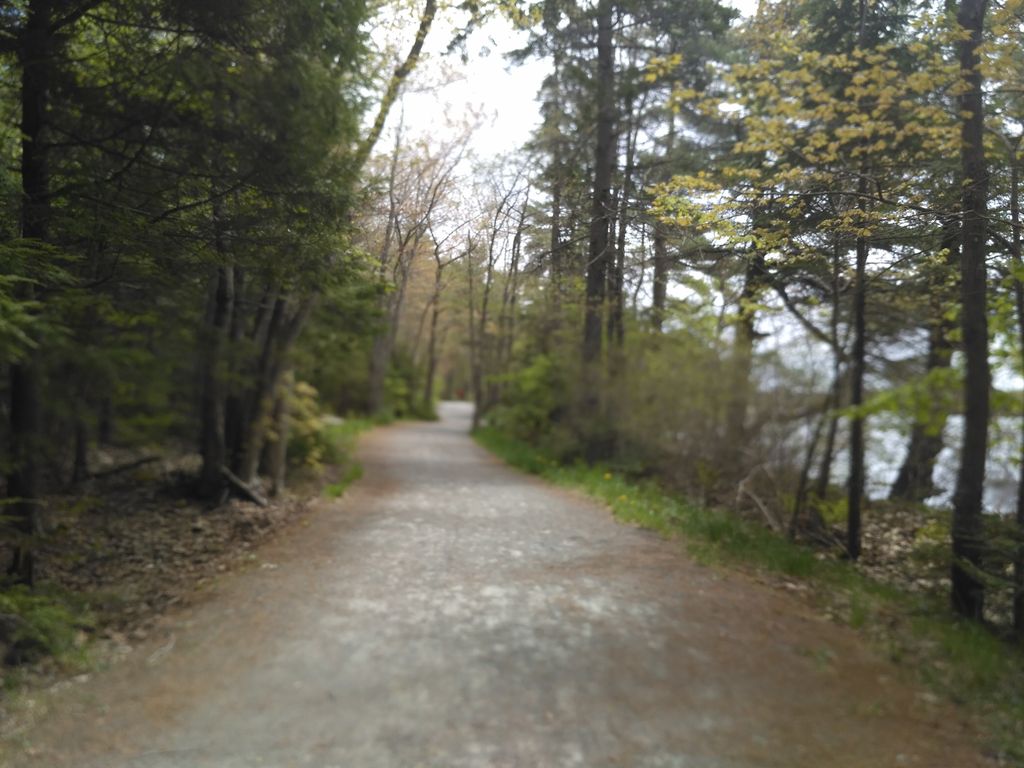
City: halifax